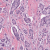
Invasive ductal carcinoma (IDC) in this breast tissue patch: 1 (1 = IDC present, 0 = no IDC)